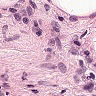
Metastatic tissue present: no